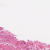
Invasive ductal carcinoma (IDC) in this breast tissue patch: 0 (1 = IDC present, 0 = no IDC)